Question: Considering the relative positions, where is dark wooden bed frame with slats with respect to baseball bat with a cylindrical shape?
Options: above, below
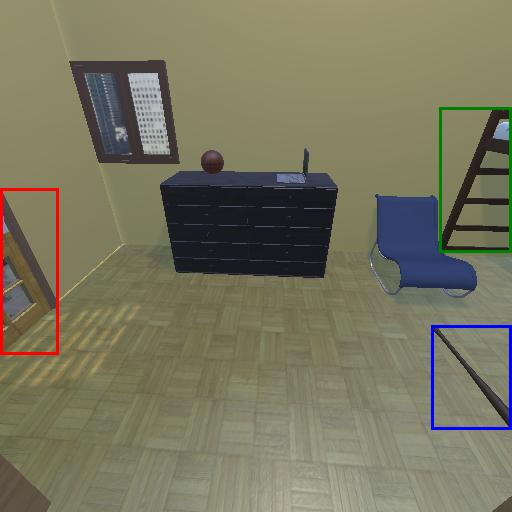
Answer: above